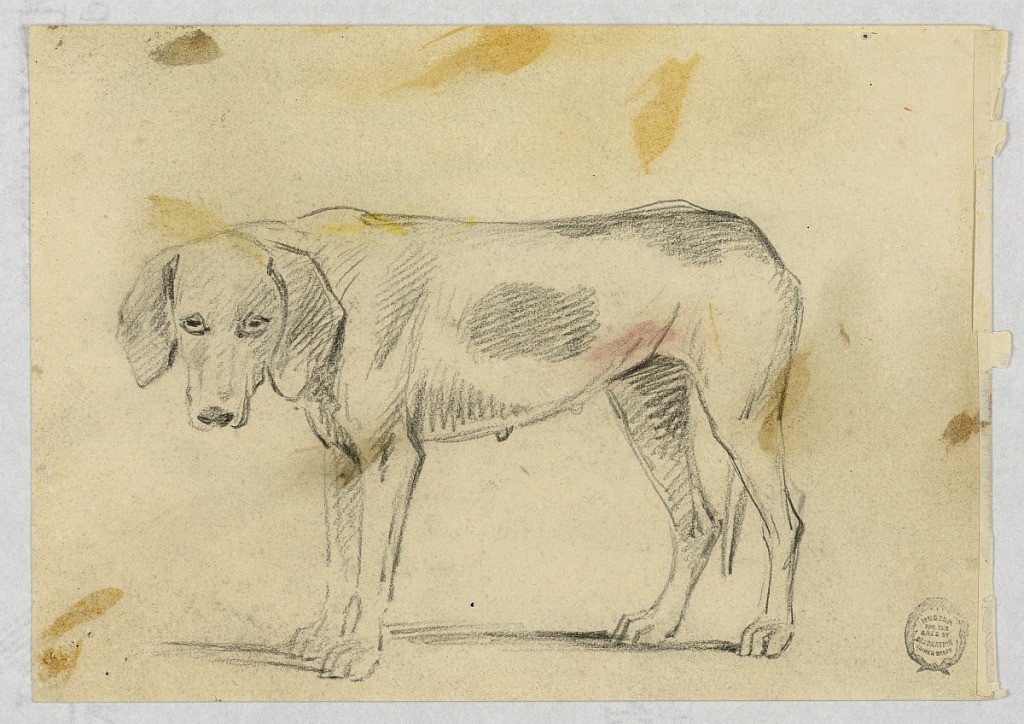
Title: Studies of Two Greyhounds
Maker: Henry Bernard Chalon, English, 1770 - 1849
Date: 1820–1849
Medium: Black crayon on paper
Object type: Drawing
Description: Shown at the obverse and reverse, in profile, turned toward left, with the lowered head turned toward the spectator.